Interaction volume radius: 5 \u00c5
Interaction volume height: 10 \u00c5
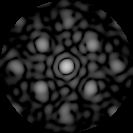
Disorder parameter: 0.4713